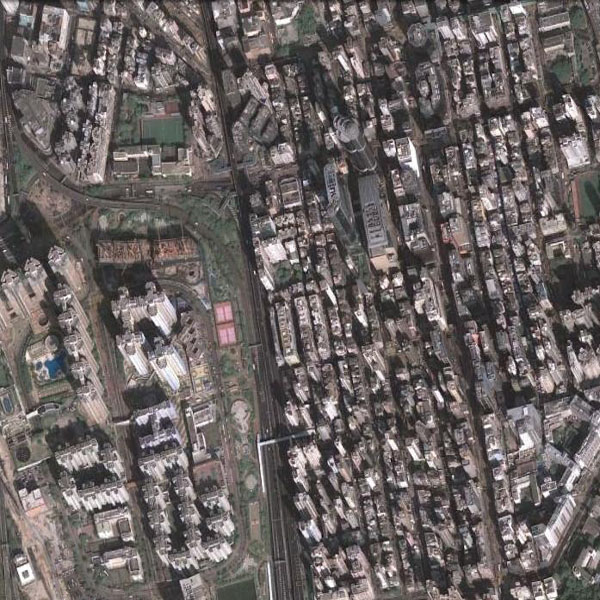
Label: Commercial